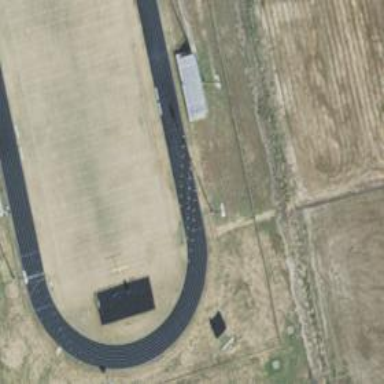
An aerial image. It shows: Athletics track located in leisure land area.